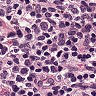
Metastatic tissue present: no